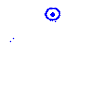
Particle: kaon